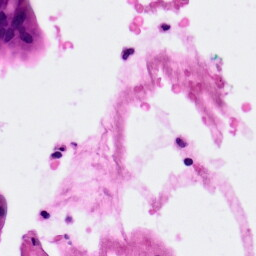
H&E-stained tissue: Pancreatic